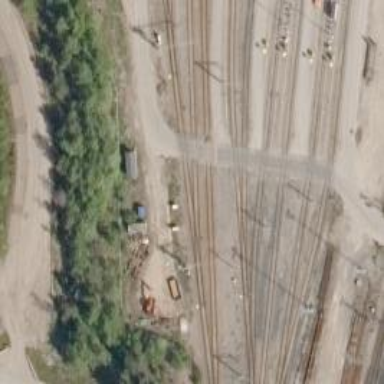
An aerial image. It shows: Railway yard with electrified contact lines.